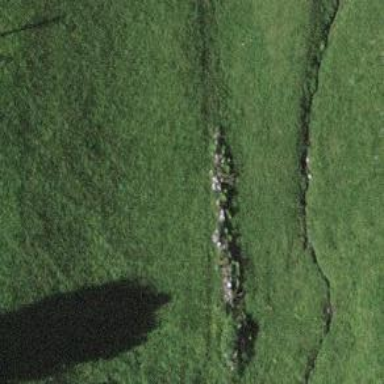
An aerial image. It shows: Wall made of dry stone.